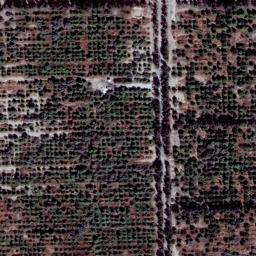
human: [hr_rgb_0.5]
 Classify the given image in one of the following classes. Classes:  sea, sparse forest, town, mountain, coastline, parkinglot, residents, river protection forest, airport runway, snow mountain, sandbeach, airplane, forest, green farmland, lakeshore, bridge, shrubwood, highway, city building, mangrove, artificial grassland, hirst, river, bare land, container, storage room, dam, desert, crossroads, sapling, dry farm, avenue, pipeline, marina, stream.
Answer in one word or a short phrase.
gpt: dry farm